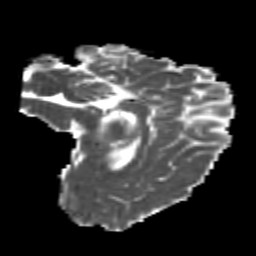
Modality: MD
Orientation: sagittal
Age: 22
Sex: male
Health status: healthy
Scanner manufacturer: philips
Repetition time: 7.519 s
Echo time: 0.08821 s